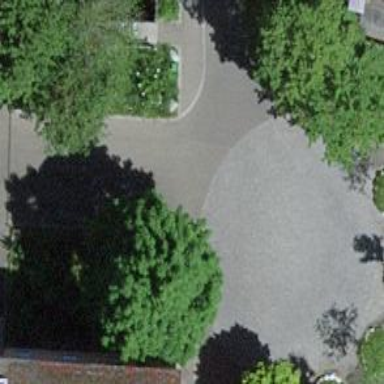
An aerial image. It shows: Turning circle on the road.